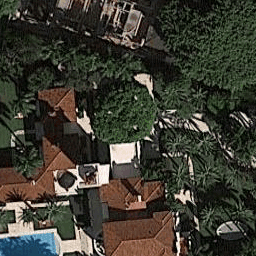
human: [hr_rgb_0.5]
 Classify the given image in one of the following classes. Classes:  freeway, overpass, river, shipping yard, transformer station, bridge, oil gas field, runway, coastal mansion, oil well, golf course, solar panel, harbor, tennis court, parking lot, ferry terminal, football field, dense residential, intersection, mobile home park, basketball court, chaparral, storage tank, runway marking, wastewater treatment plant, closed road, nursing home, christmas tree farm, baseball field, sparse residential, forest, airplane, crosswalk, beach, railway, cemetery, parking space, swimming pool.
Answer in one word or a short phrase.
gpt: coastal mansion